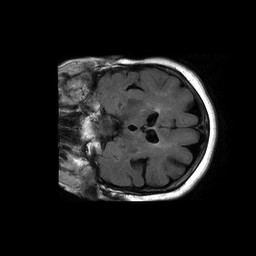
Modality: FLAIR
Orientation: coronal
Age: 68
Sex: female
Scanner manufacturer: philips
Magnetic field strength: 1.5 T
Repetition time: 6 s
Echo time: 0.12 s